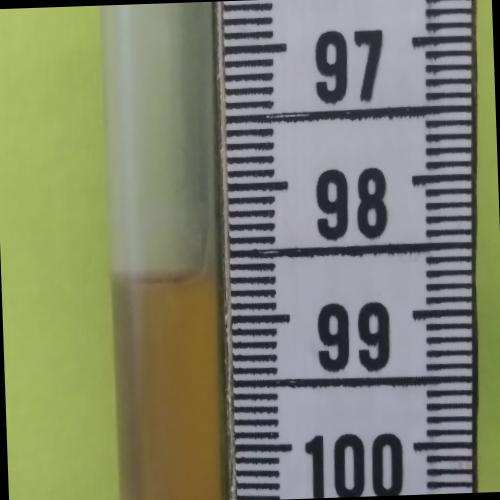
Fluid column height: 98.7 cm